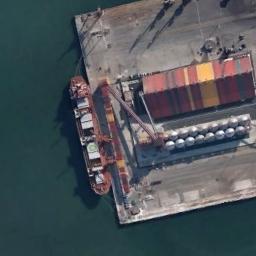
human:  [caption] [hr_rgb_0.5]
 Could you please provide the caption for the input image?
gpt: An orange-red general cargo ship docked at the dock with pot-shaped storage buildings .

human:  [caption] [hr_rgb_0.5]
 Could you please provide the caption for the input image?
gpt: There is a ship in the green water on the shore .

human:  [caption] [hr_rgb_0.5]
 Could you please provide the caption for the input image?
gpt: The cargo ship is docked at the cargo terminal and a house is on the bank .

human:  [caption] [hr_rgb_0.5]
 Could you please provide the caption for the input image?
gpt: There is a building on the wharf next to the ship .

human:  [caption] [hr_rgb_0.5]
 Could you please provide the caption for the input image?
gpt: The ship is at the harbor with some buildings .